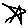
Label: star